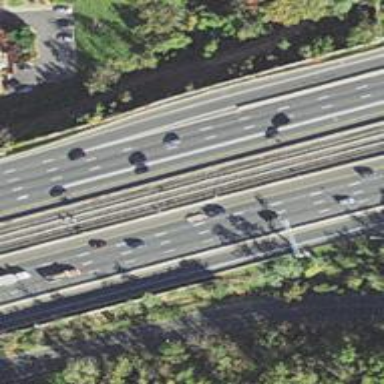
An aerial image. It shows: Motorway junction.